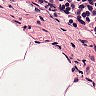
Metastatic tissue present: no